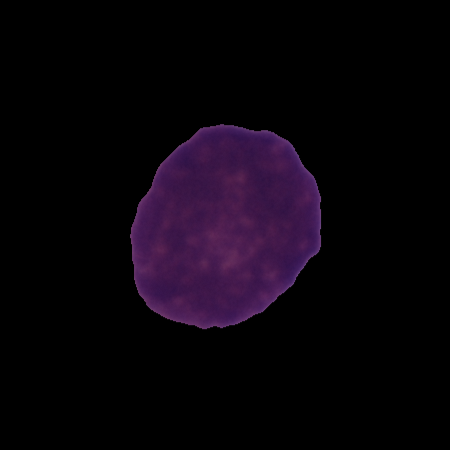
Label: cancer